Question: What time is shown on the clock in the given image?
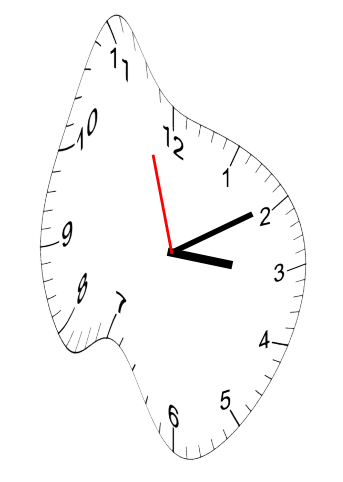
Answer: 03:09:57